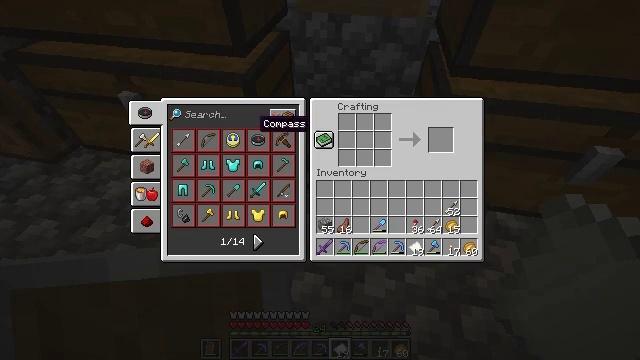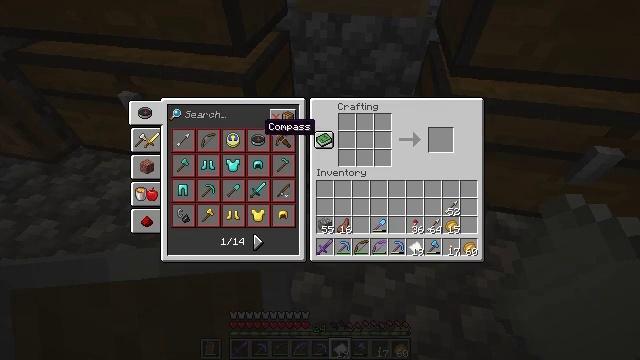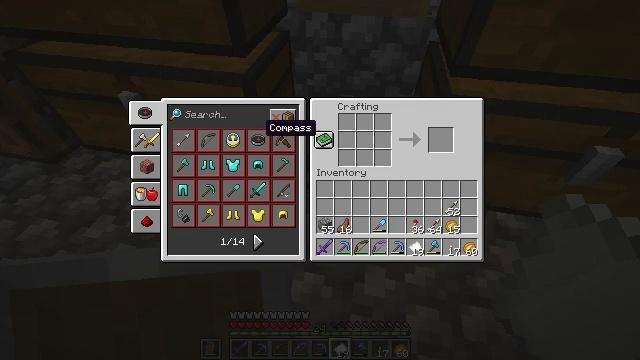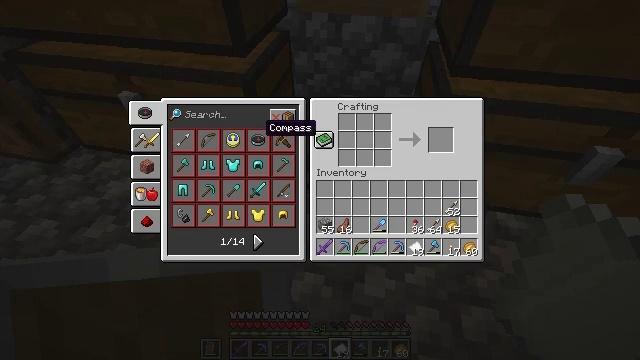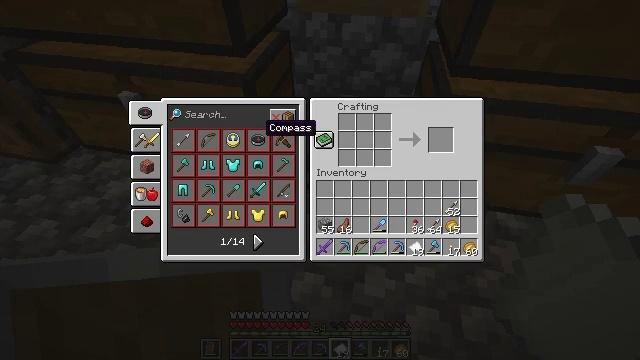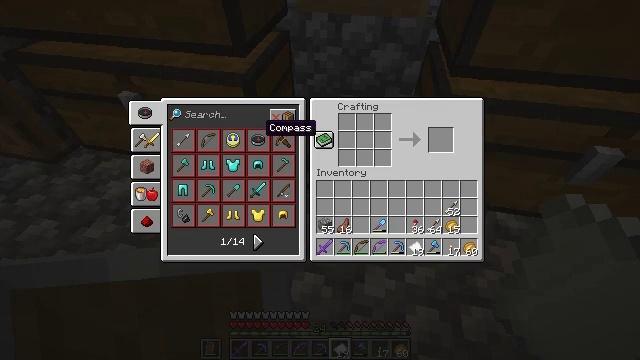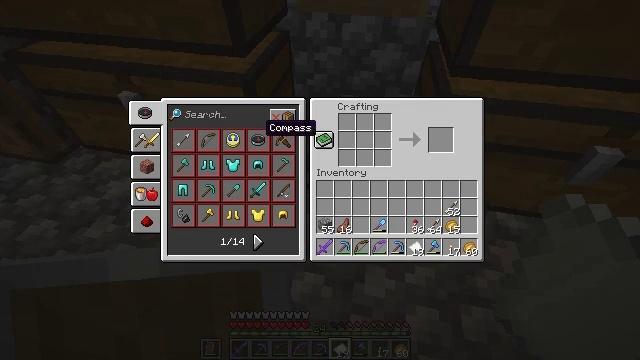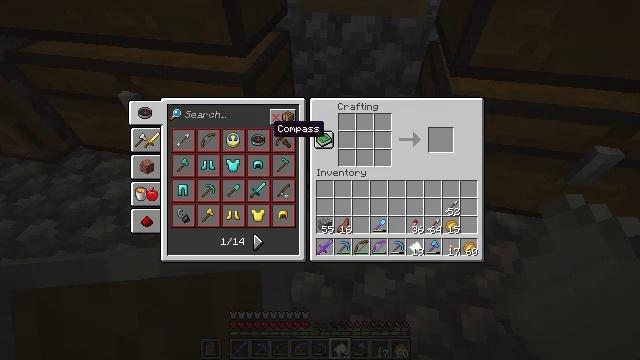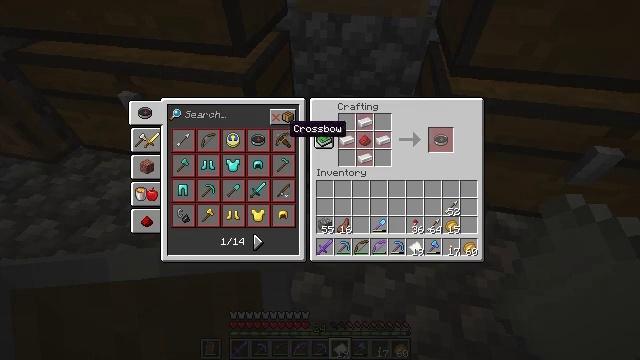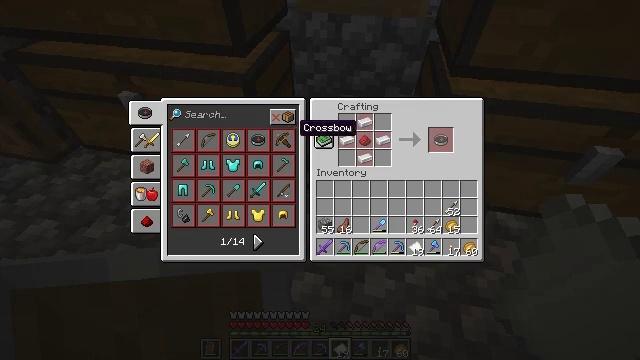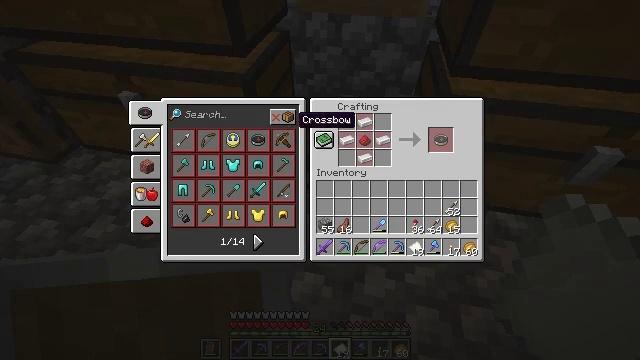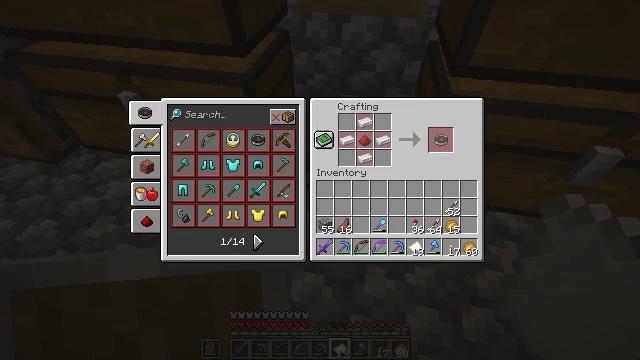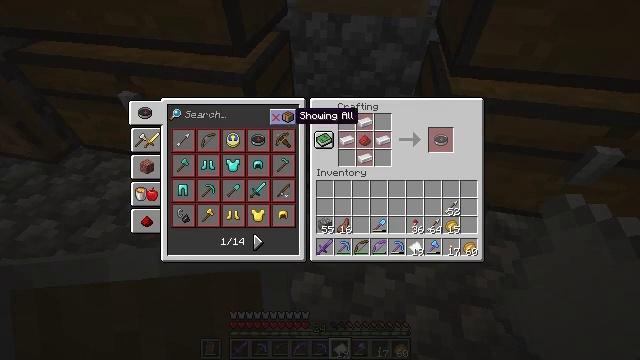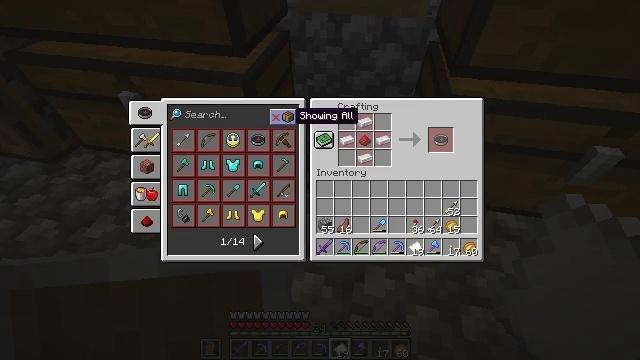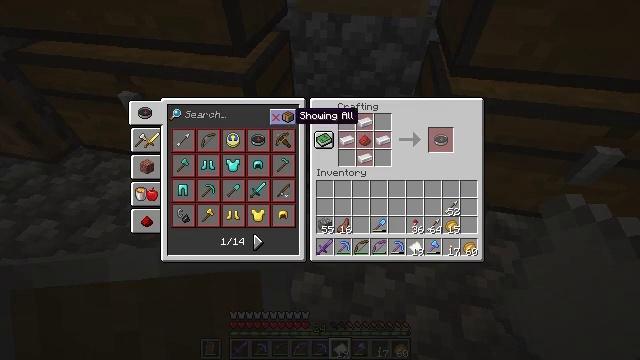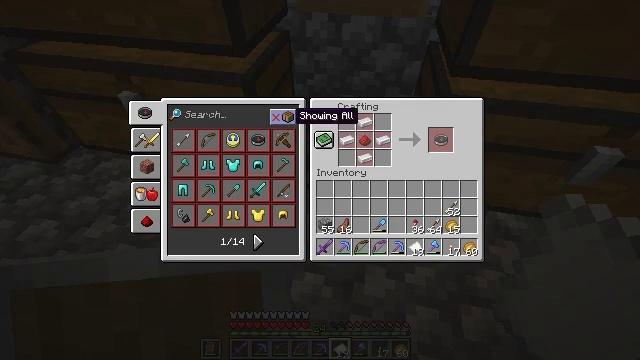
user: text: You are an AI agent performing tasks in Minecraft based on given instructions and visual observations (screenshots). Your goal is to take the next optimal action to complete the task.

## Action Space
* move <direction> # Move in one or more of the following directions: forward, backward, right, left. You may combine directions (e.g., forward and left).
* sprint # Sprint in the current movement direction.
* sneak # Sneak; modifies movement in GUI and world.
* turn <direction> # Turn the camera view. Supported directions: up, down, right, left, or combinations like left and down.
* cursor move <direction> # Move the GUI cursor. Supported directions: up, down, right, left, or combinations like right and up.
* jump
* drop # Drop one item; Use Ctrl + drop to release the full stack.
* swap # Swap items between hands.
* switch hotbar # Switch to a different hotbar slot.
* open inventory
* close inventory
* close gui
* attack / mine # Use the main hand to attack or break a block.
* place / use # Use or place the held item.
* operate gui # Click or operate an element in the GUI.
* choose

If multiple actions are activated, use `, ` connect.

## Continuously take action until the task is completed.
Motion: motion action
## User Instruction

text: Craft a compass on the crafting table with the necessary materials.
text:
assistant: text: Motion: no_op
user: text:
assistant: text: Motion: no_op
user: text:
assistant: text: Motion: operate gui
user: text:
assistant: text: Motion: operate gui
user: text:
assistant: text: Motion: operate gui
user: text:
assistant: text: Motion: no_op
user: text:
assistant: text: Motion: cursor move right
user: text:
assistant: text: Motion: cursor move right
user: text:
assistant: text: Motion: cursor move right
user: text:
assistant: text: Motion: cursor move up
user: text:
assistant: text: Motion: no_op
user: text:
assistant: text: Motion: no_op
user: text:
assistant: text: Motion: no_op
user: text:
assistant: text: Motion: no_op
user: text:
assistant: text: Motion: no_op
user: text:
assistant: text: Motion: no_op
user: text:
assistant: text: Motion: no_op
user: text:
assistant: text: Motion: no_op
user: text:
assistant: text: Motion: no_op
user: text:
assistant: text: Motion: no_op
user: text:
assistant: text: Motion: cursor move right
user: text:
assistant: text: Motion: cursor move right and down
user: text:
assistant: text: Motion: cursor move right
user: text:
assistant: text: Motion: cursor move right
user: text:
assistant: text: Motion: cursor move right
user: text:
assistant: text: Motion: no_op
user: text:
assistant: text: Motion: no_op
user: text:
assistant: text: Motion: no_op
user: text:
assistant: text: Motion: no_op
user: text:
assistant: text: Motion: no_op